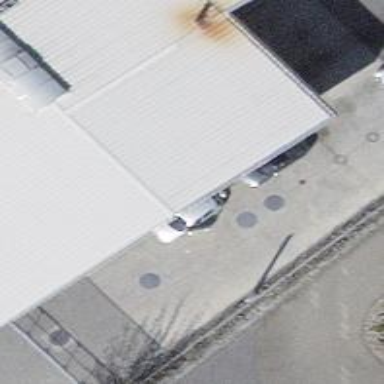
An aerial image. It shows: Fuel station.